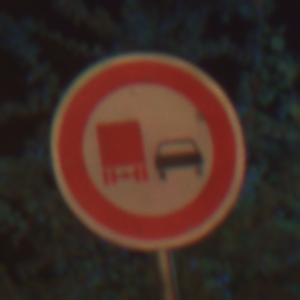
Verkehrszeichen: UeberholverbotKraftfahrzeuge
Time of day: Night
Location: Outdoor (Urban)
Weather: PartlyCloudy
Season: NotSpecified
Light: Artificial